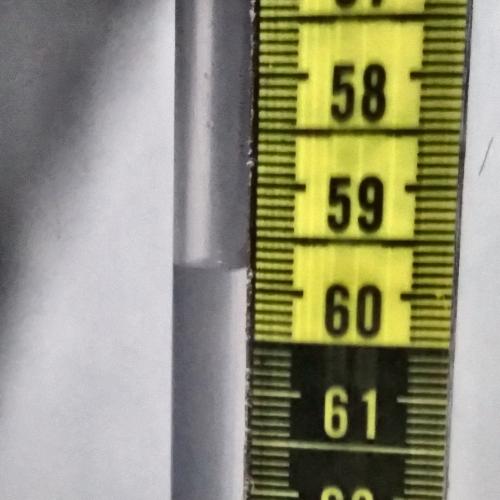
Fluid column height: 59.8 cm